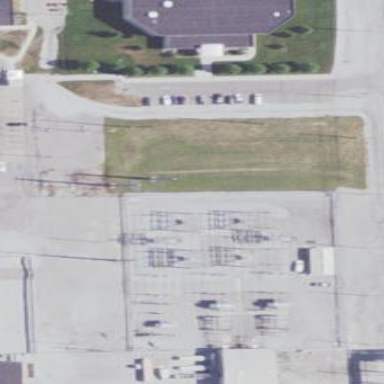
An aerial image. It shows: Industrial power substation.